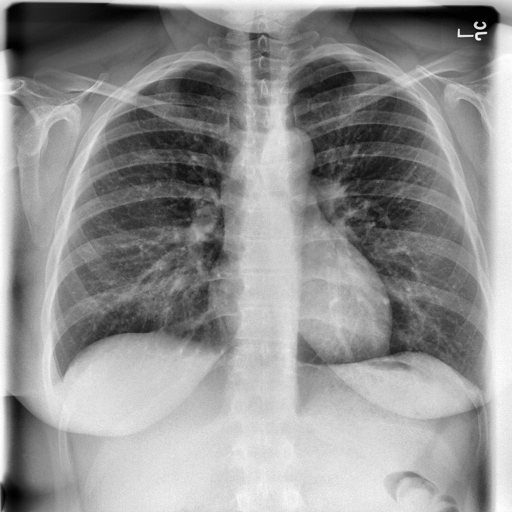
Finding: NORMAL